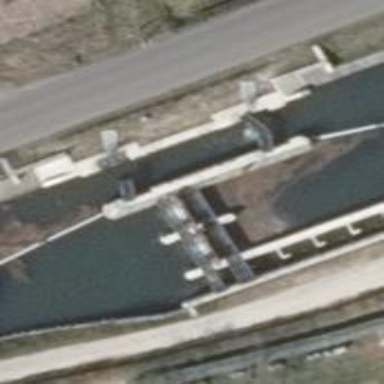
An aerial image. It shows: Lock gate on waterway.